The trace is the raw vibration amplitude of a rotating bearing as a function of time. Classify the bearing condition as one of: normal, inner_race, outer_race, ball.
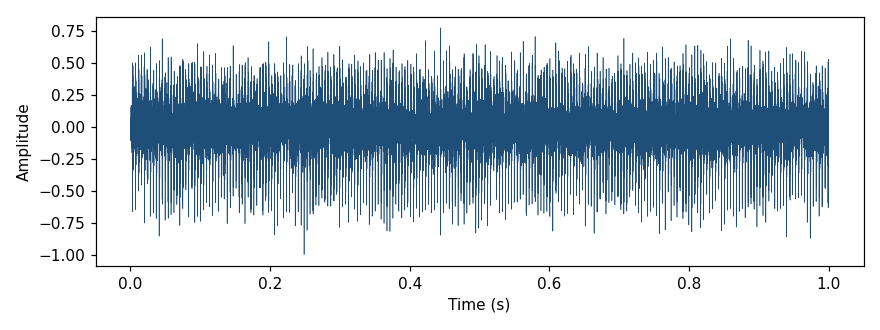
Answer: outer_race